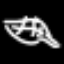
Label: leaf